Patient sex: M
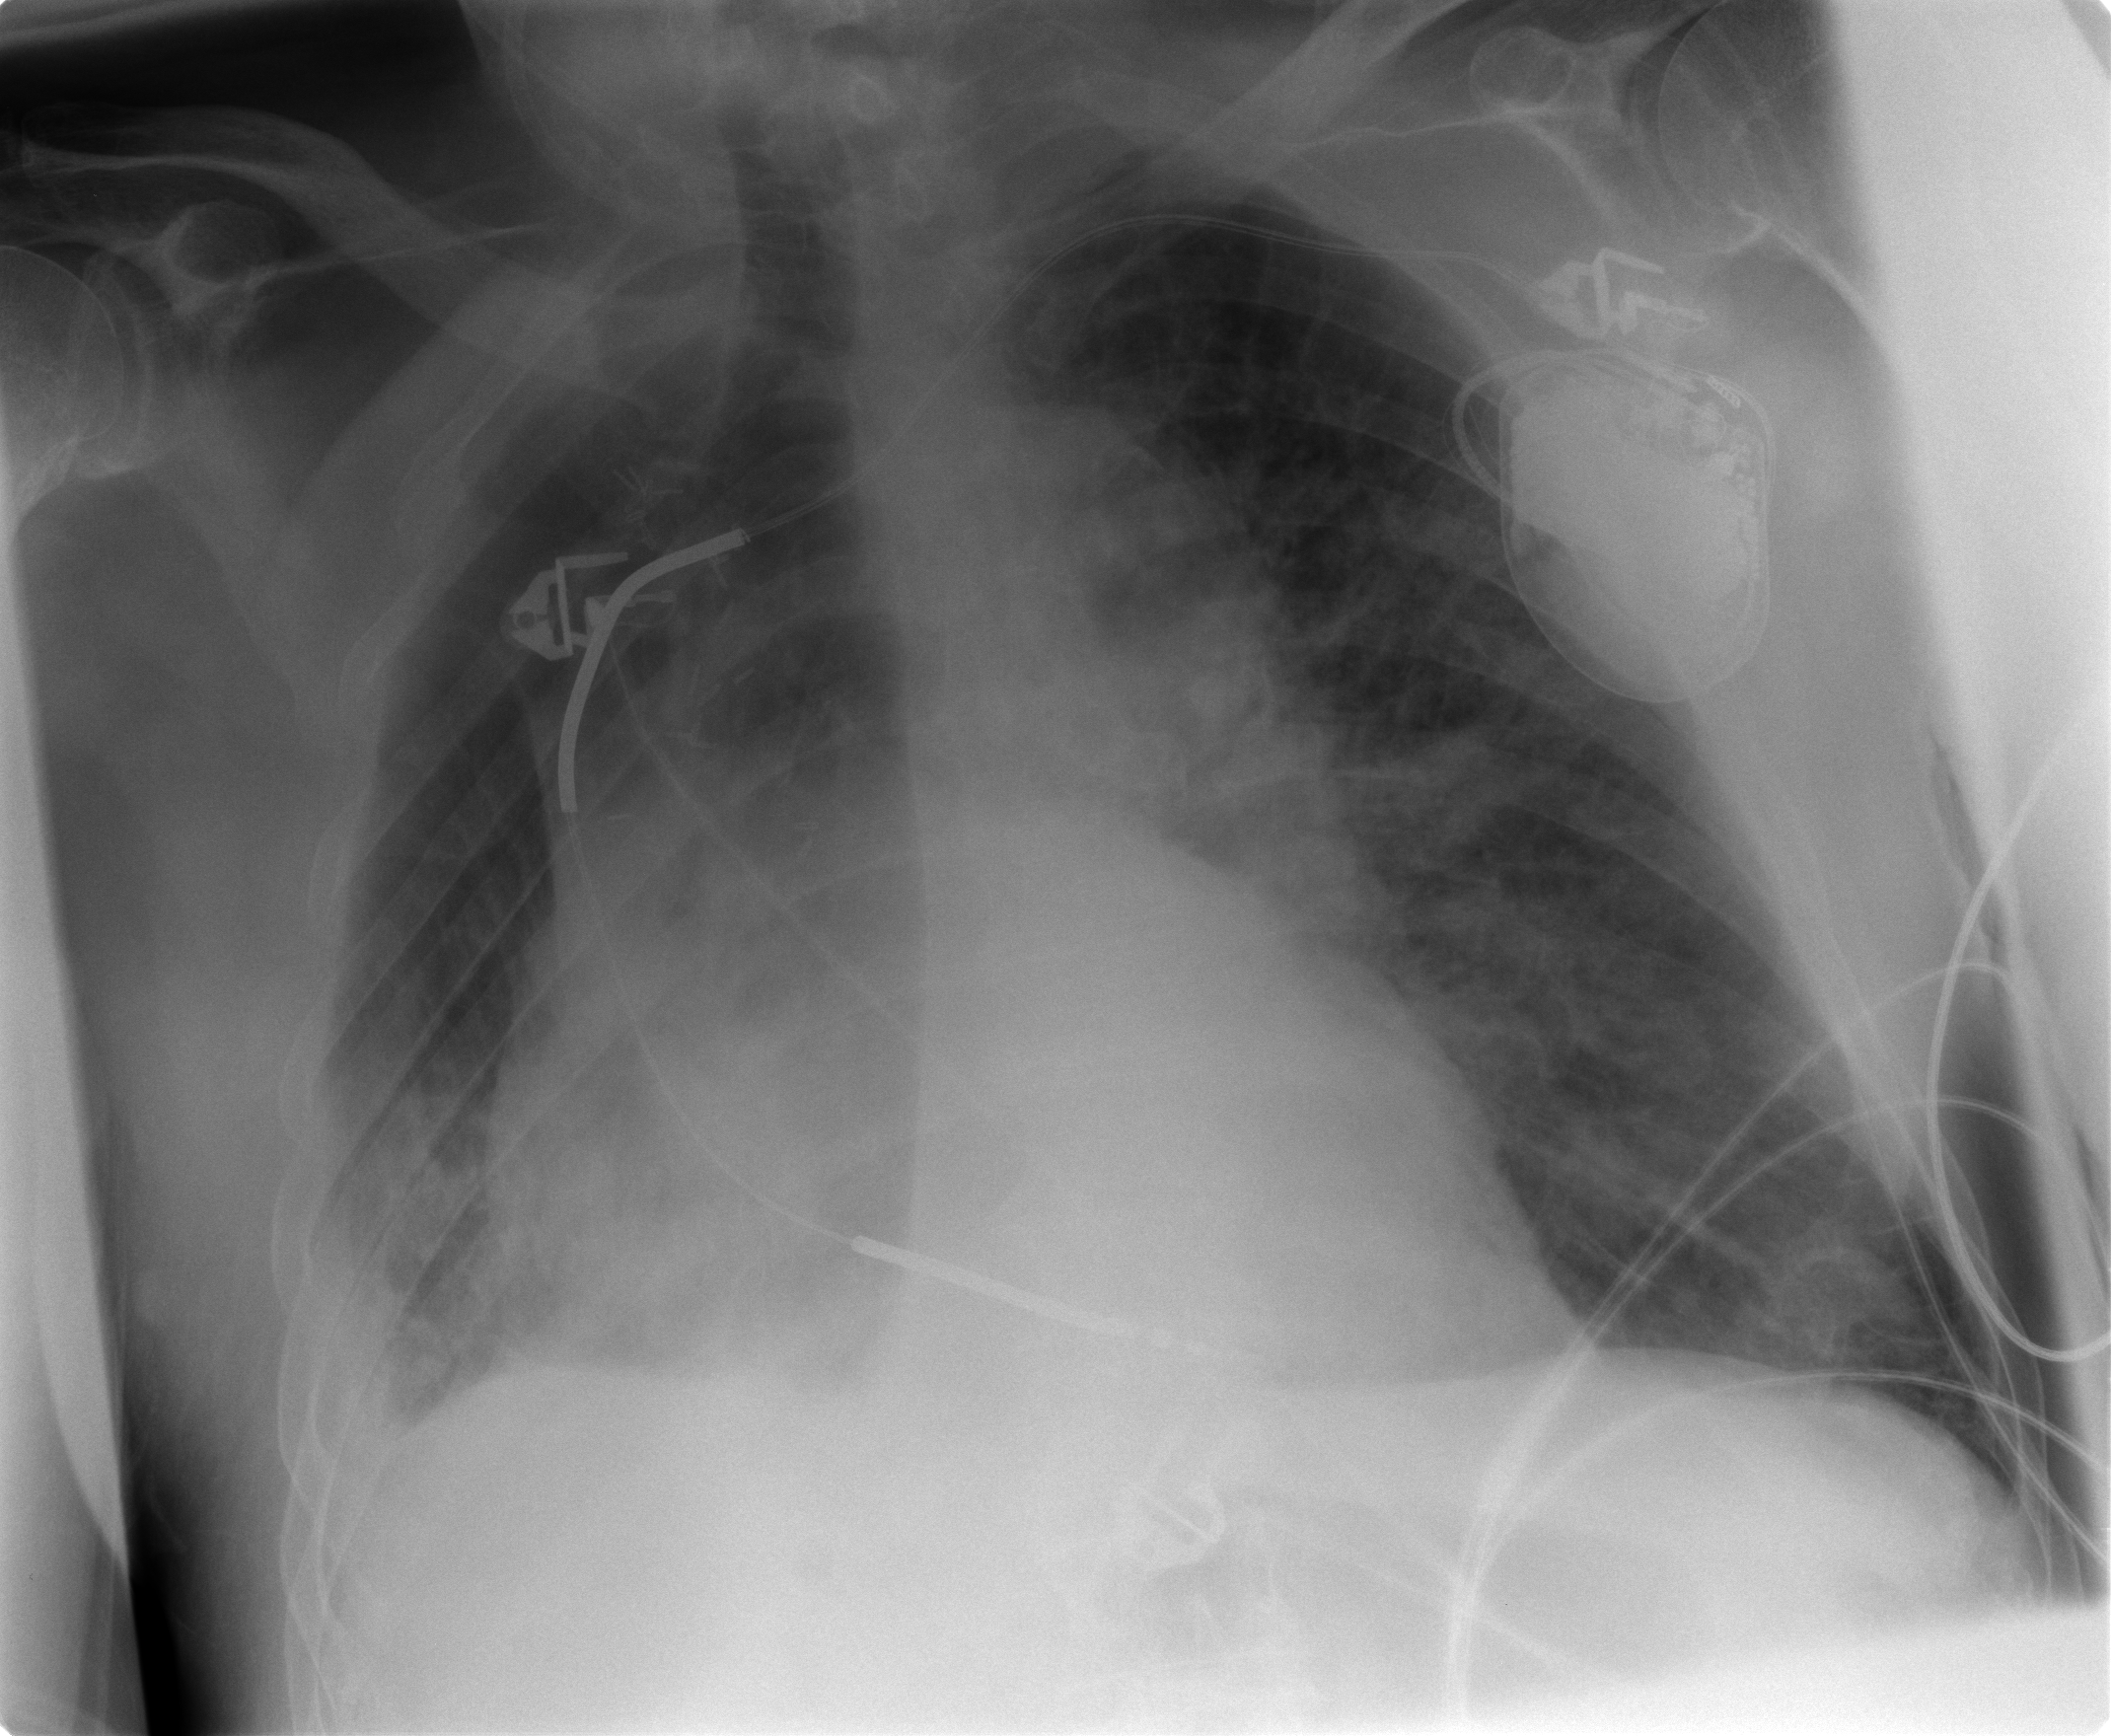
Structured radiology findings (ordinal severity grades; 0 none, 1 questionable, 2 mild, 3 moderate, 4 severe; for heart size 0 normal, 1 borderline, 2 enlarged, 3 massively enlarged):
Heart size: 2
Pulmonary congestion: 2
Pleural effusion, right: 2
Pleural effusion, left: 0
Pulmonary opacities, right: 2
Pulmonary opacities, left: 0
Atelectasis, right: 2
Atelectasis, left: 1